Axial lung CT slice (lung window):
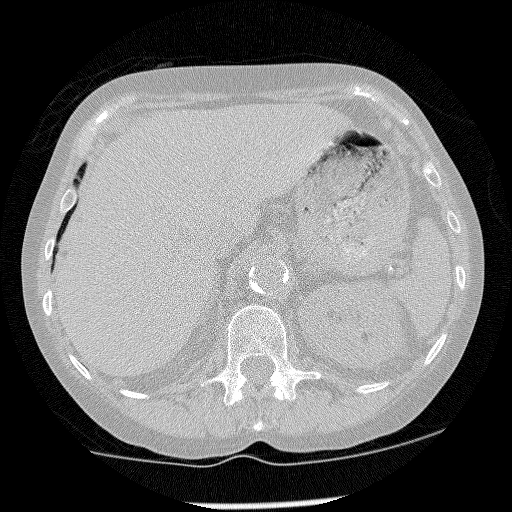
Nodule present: no